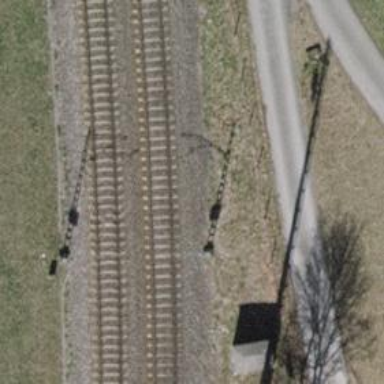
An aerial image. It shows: Milestone along the railway with catenary mast.